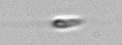
Label: flagellate_morphotype3